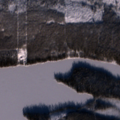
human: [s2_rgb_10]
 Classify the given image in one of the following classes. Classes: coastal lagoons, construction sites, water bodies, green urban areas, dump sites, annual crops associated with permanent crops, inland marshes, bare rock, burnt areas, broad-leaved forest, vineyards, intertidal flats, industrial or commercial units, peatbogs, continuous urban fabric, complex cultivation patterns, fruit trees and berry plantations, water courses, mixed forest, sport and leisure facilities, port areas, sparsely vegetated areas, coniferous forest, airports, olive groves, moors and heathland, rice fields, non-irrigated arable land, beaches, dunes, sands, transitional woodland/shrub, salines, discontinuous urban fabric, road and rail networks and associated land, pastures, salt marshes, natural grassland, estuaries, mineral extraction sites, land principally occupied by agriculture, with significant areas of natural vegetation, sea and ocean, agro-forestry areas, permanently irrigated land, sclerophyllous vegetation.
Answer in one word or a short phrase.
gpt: coniferous forest, mixed forest, transitional woodland/shrub, water bodies